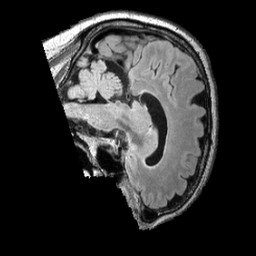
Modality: FLAIR
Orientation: sagittal
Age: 64
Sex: male
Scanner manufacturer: siemens
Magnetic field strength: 3 T
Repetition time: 5 s
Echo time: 0.387 s